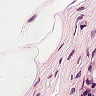
Metastatic tissue present: no